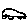
Label: car